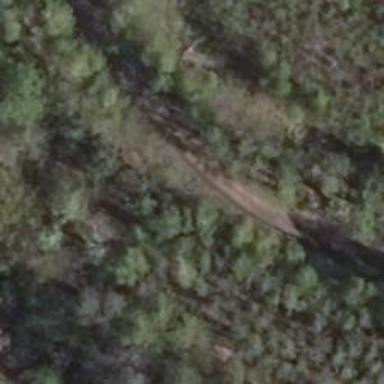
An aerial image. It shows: Track with grade2 tracktype and embankment.